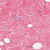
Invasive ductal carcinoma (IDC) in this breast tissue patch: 0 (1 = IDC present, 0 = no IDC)